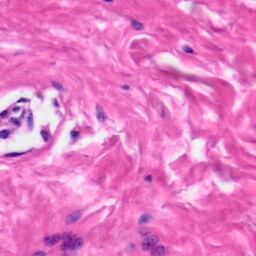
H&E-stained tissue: Skin